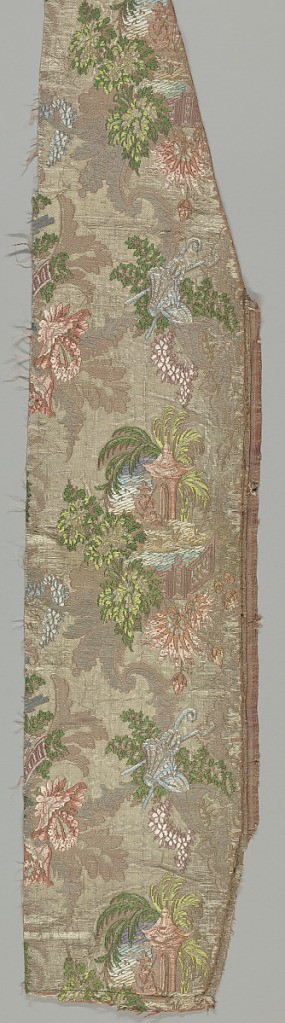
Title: Textile
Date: early 18th century
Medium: silk, metallic thread Technique: plain compound weave with discontinuous supplementary weft twill
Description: Fragment of a large-scale chinoiserie design of a pavilion, a man fishing, and oversized flowers and foliage in multicolored silk on a beige ground patterned with gold and silver foliage arabesques.